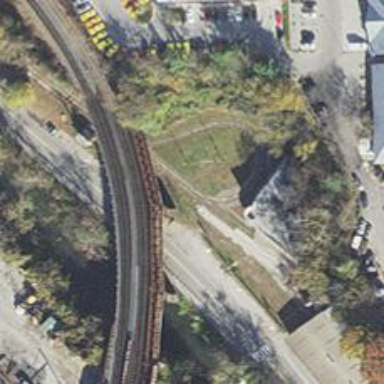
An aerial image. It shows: Preserved tram railway yard with electrified contact lines.